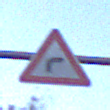
Verkehrszeichen: KurveRechts
Umgebung: Outdoor, Urban
Tageszeit: SunriseSunset
Wetter: Clear
Licht: Natural
Jahreszeit: NotSpecified
Kontrast: LowContrast